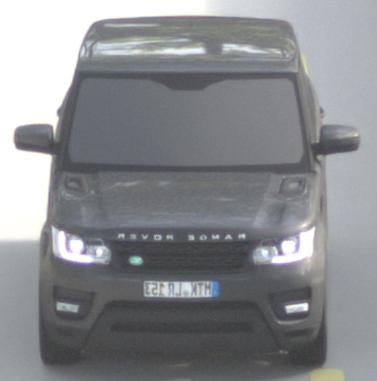
Make: Land Rover
Model: Range Rover Sport 5.0 V8 SC
Detailed model: Range Rover Sport (II)
Model produced from: 2013/09
Model produced until: 2015/07
Doors: 5
Color: gray
Road condition: dry road
Daytime: morning or afternoon
Contrast: low contrast